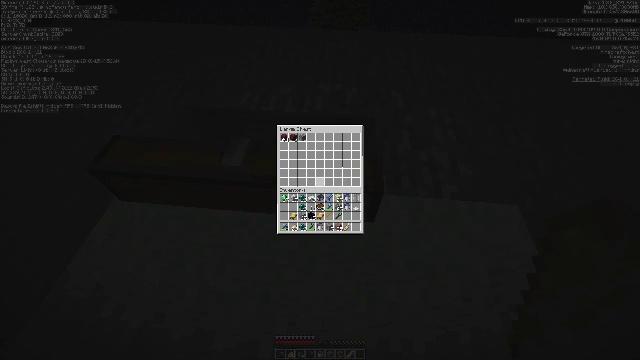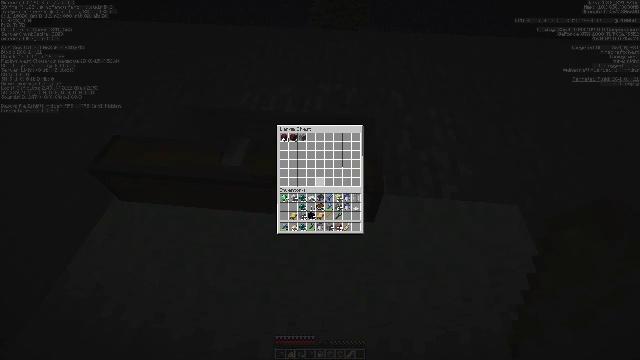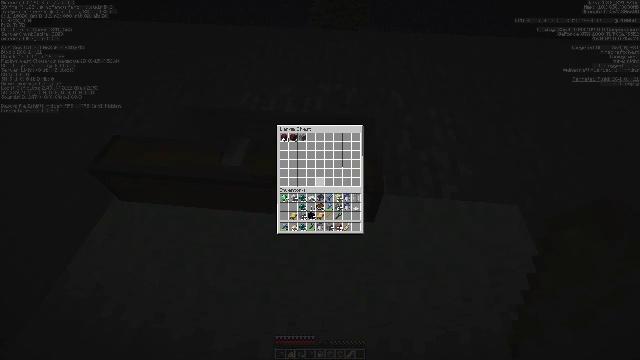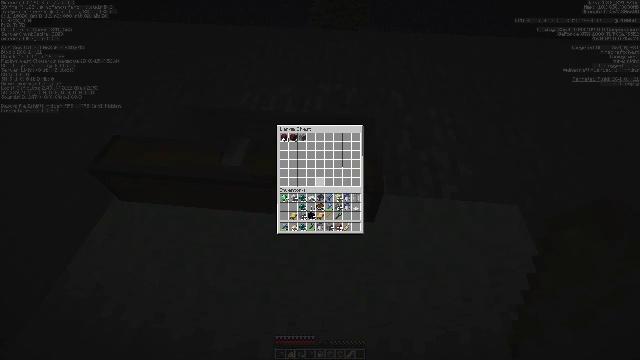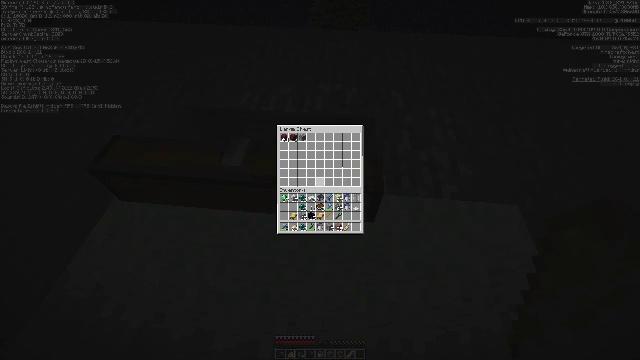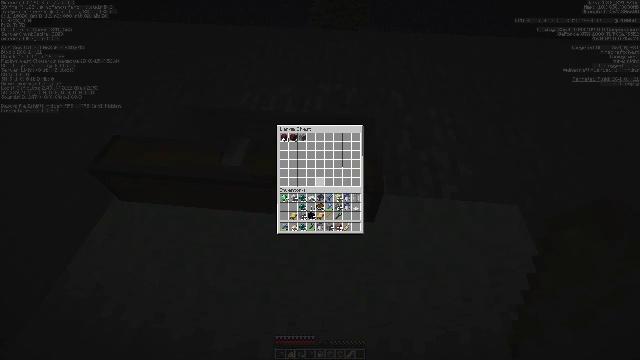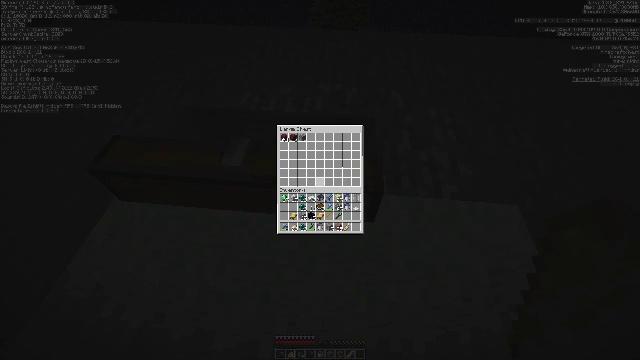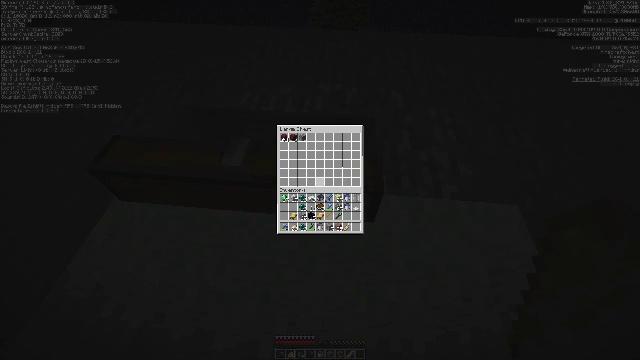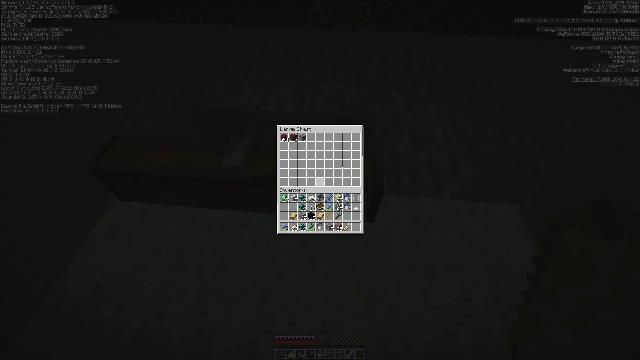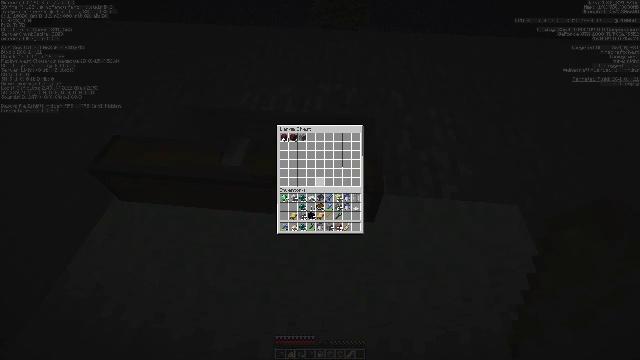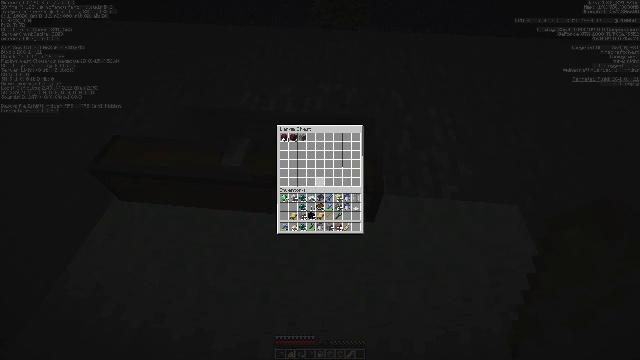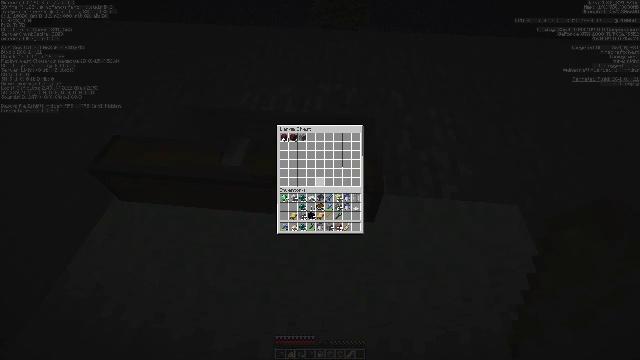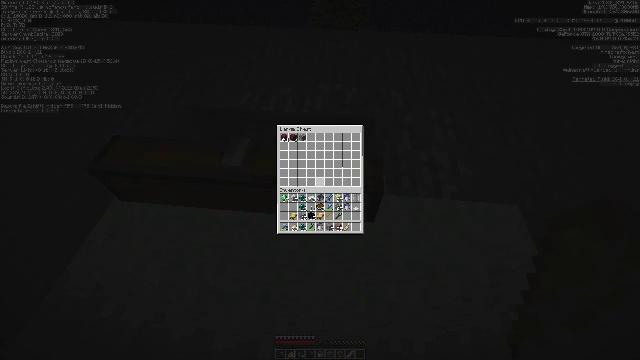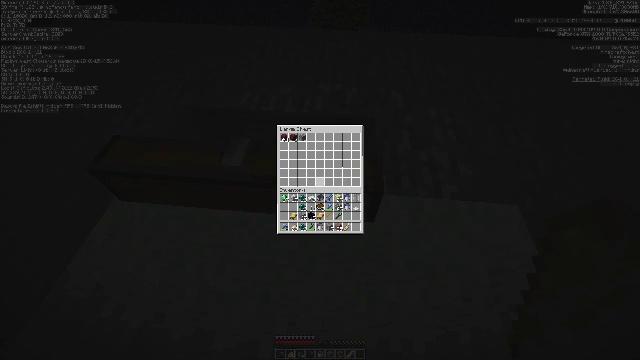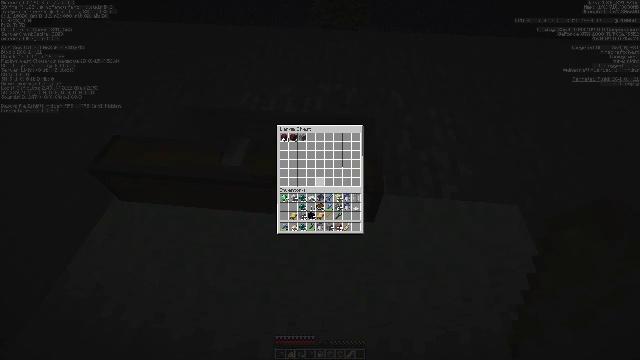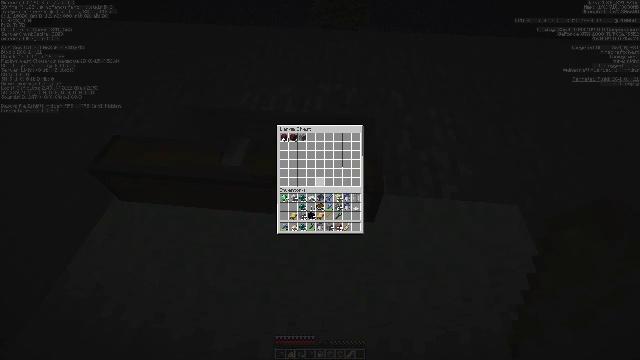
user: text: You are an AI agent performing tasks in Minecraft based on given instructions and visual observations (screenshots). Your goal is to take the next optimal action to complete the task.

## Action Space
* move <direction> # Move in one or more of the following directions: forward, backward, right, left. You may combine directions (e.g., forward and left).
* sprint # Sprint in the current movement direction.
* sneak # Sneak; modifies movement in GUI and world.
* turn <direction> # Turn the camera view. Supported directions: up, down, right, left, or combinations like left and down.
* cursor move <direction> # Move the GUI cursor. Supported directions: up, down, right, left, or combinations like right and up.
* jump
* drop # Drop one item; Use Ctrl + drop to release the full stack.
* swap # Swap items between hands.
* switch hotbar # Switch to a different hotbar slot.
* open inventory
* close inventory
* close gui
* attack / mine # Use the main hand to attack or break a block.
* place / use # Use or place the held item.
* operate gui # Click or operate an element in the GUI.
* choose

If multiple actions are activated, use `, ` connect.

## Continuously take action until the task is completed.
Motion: motion action
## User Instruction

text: Break the white carpet block.
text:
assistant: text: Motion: no_op
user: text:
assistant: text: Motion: no_op
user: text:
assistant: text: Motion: no_op
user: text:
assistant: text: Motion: no_op
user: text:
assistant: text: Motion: no_op
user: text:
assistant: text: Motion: no_op
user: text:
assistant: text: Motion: no_op
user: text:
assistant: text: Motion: no_op
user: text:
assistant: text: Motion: no_op
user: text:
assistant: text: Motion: no_op
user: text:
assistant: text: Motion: no_op
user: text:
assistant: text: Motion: no_op
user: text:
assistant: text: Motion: no_op
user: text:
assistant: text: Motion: no_op
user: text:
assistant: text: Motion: no_op
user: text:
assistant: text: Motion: no_op
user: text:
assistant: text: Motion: no_op
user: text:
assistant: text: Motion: no_op
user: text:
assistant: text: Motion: no_op
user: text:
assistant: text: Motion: no_op
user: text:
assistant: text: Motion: no_op
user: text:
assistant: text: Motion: no_op
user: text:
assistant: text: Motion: no_op
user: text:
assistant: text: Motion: no_op
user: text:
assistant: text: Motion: no_op
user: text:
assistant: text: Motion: no_op
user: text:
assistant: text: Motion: no_op
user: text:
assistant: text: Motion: no_op
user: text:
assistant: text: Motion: no_op
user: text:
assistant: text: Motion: no_op